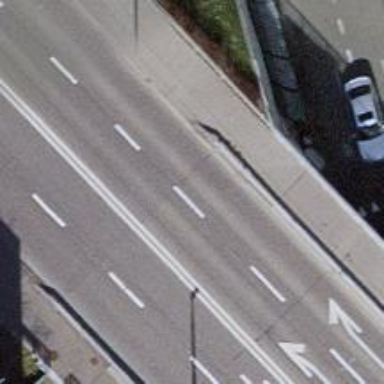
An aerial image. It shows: Primary highway with asphalt surface and trolley wires.